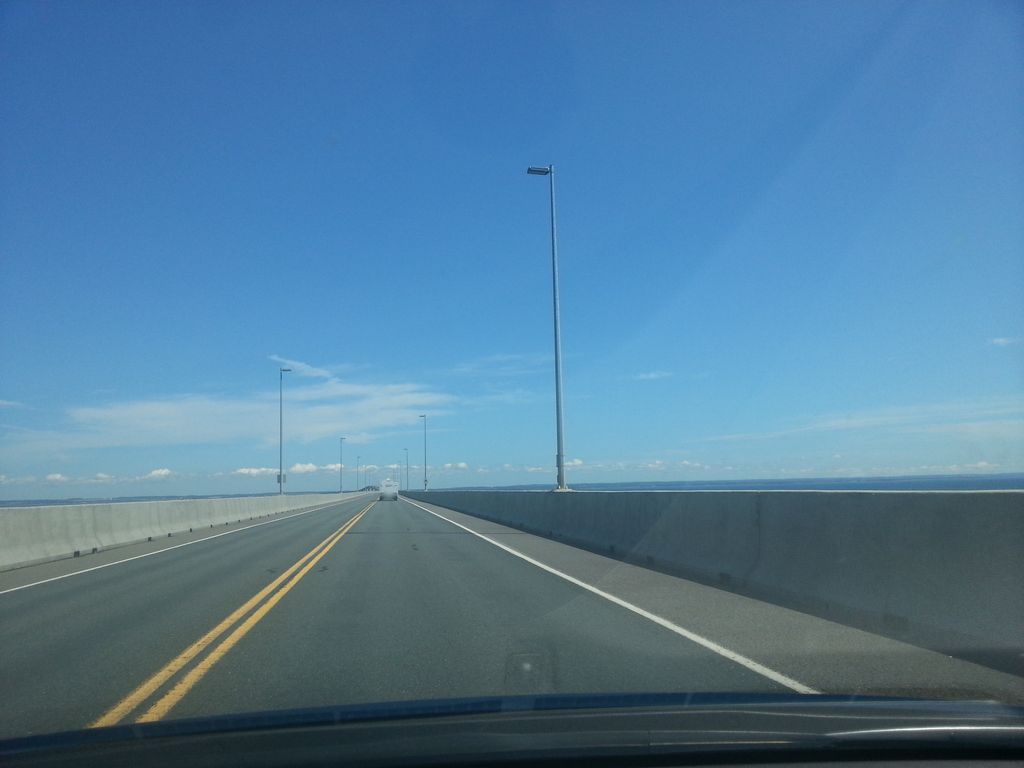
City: charlottetown